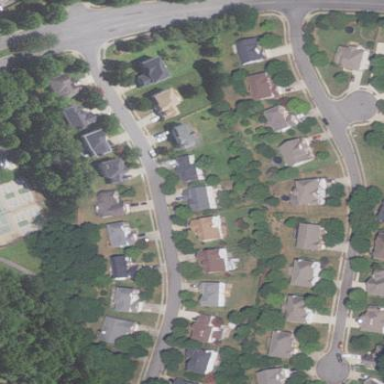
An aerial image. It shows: Residential area composed of single-family homes.